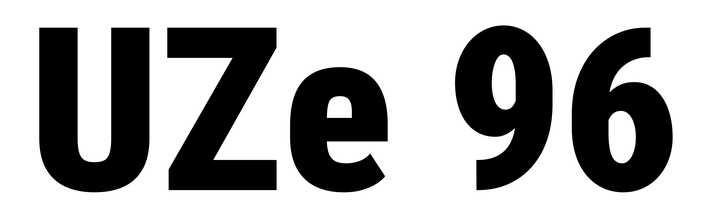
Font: Roboto_Condensed_Black